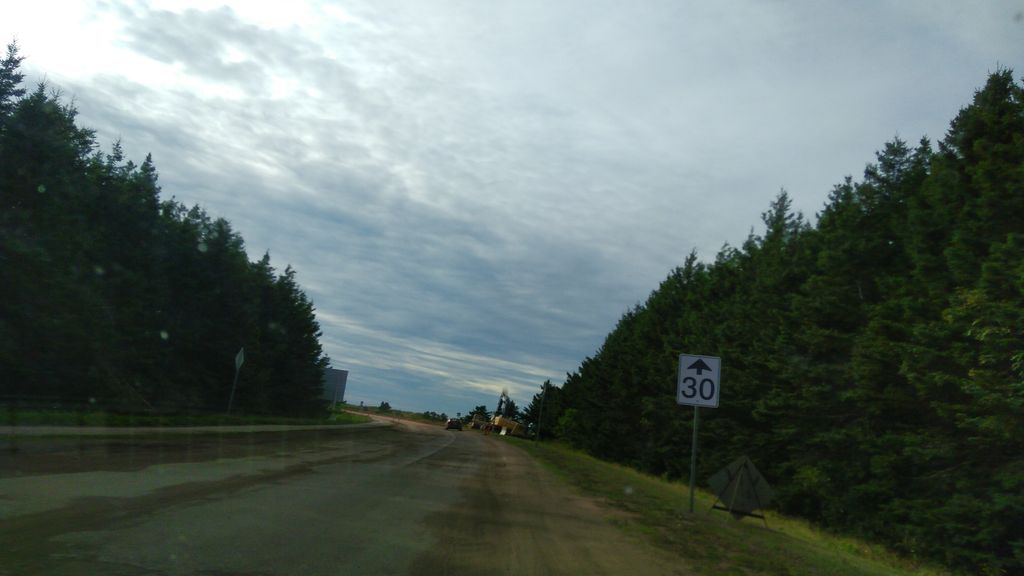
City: charlottetown